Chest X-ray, PA view. Patient: 58 years old, sex M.
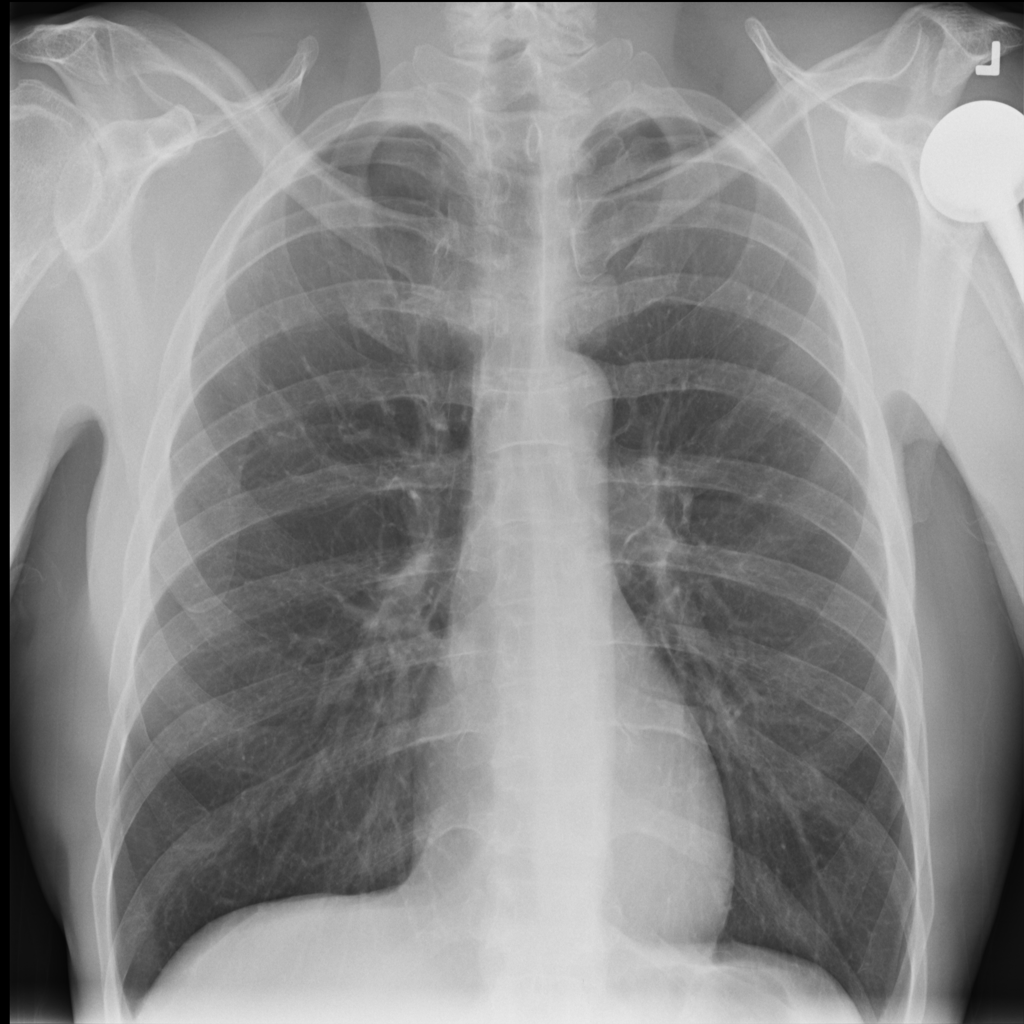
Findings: No Finding